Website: walmart
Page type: account-selection
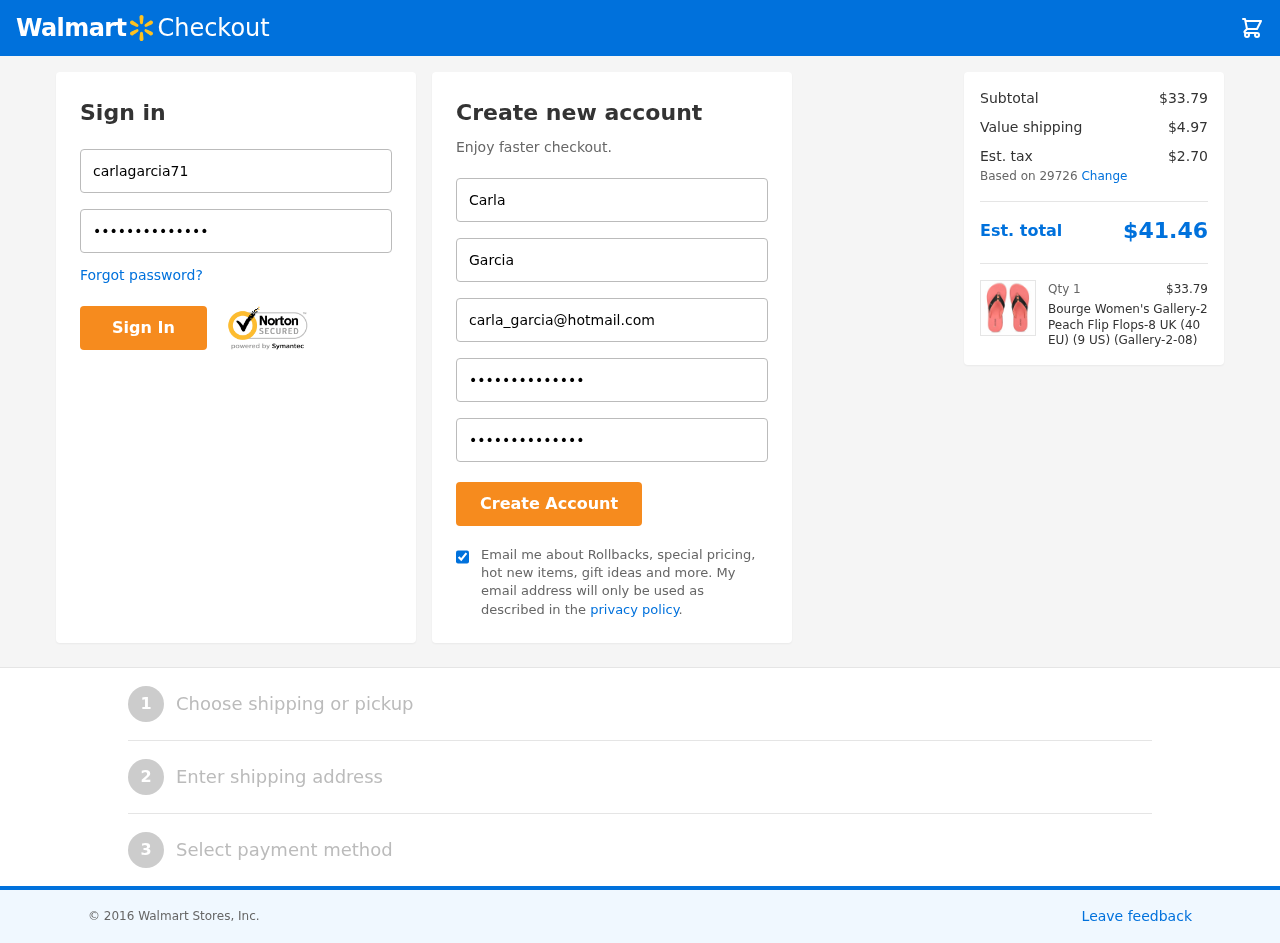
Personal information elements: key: PII_EMAIL
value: carla_garcia@hotmail.com
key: PII_FIRSTNAME
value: Carla
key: PII_LASTNAME
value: Garcia
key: PII_LOGIN_USERNAME
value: carlagarcia71
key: PII_POSTCODE
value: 29726
Product elements: key: PRODUCT1_NAME
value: Bourge Women's Gallery-2 Peach Flip Flops-8 UK (40 EU) (9 US) (Gallery-2-08)
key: PRODUCT1_PRICE
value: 33.79
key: PRODUCT1_QUANTITY
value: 1
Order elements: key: ORDER_SUBTOTAL
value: $33.79
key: ORDER_SHIPPING_COST
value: $4.97
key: ORDER_TAX
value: $2.70
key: ORDER_TOTAL
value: $41.46